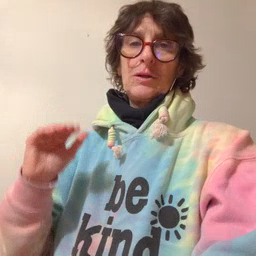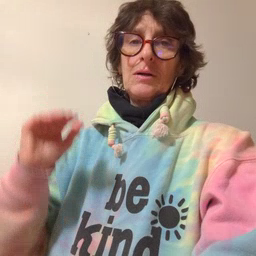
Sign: child